Question: I am writing a plugin for vim in which I am calling a ruby script.
The script finds the arguments for the method and I have managed to display them in the popup using 'completefunc'. Here is how it looks.

This is great but if I chose one of the options the popup closes and I lose the rest. Is there a way that I can keep the popup open and use it to paste things in while typing? I do feel like I am misusing the popup as it seems to be designed for single word auto-completion. If that is the case could someone suggest an elegant alternative approach?
Best,
Dionysis
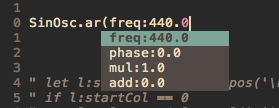
Answer: There's no way around closing the popup menu after a candidate has been selected and inserted into the buffer. However, nothing prevents you from automatically re-triggering the same completion (using 'feedkeys()' and the 'CursorMovedI' event), provided the conditions for continued completion are given.
The <URL> plugin does this; you can check its implementation for details.